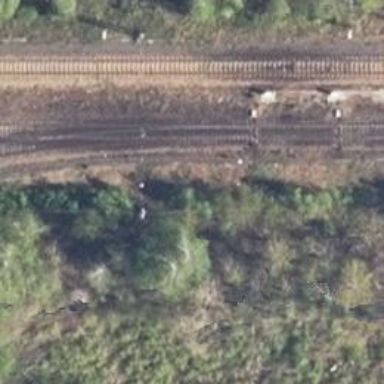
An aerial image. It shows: Railway yard with electrified contact lines. The area has embankment.